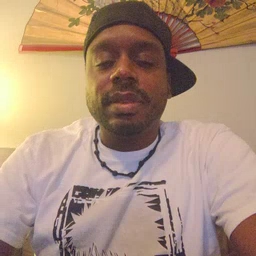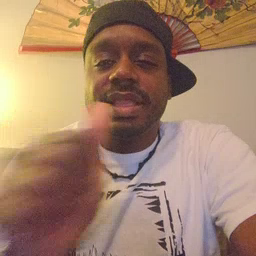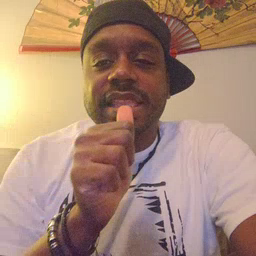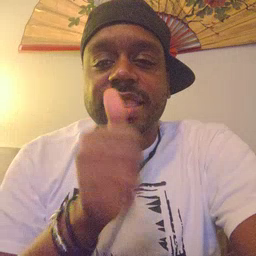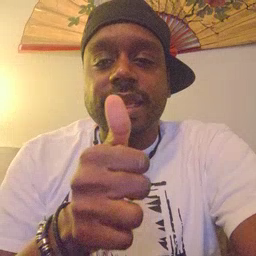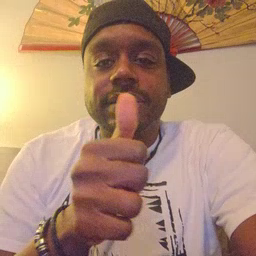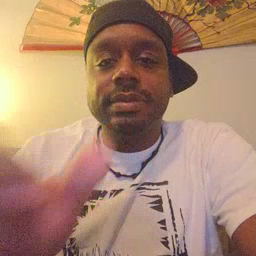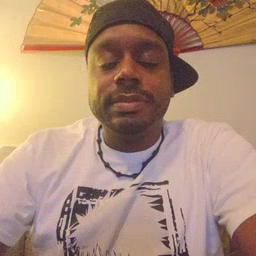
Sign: nuts